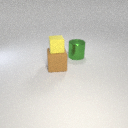
small yellow rubber cube above large brown rubber cube